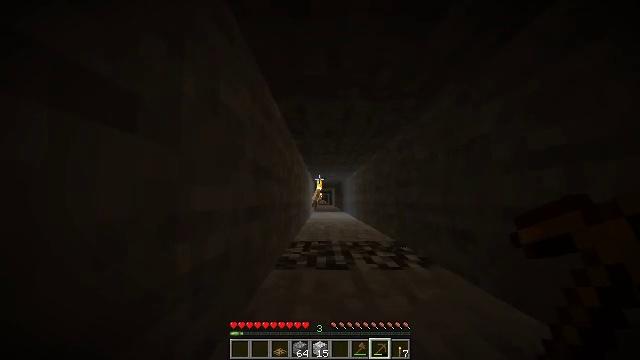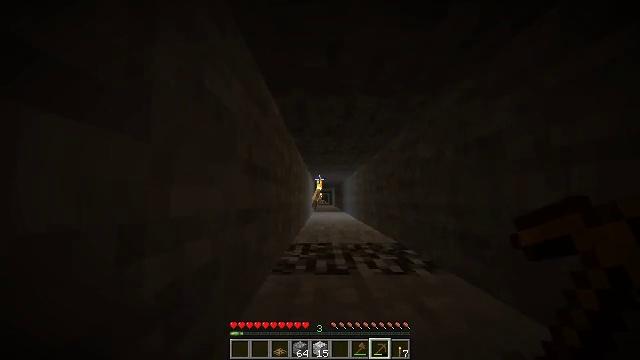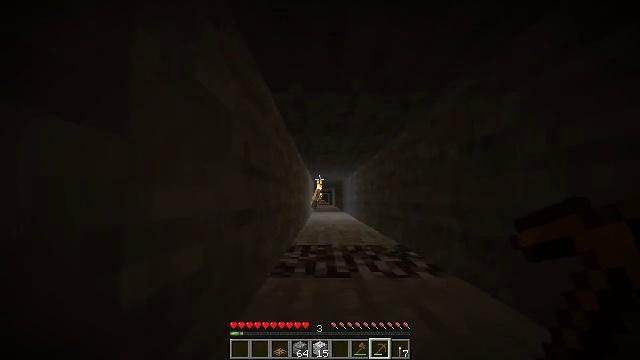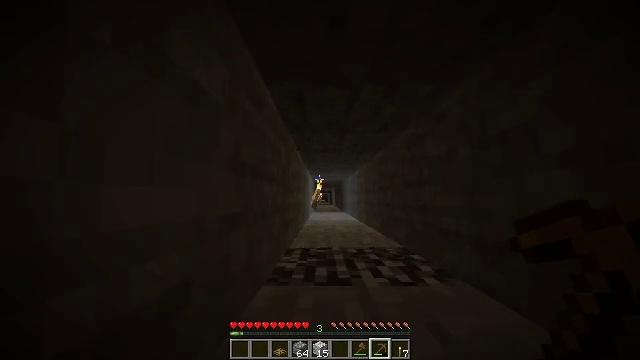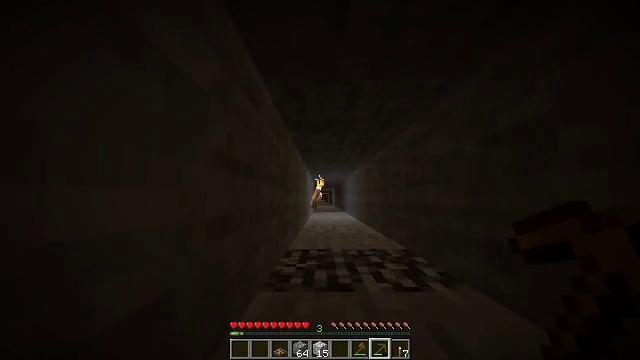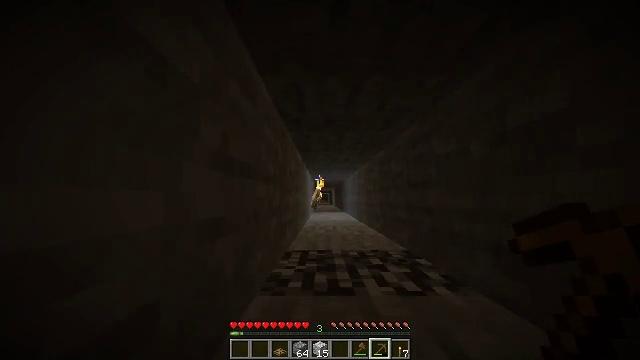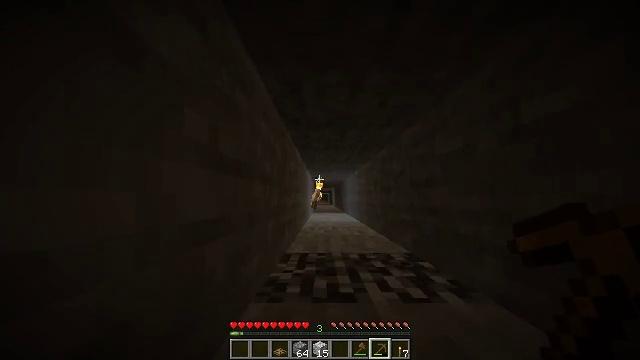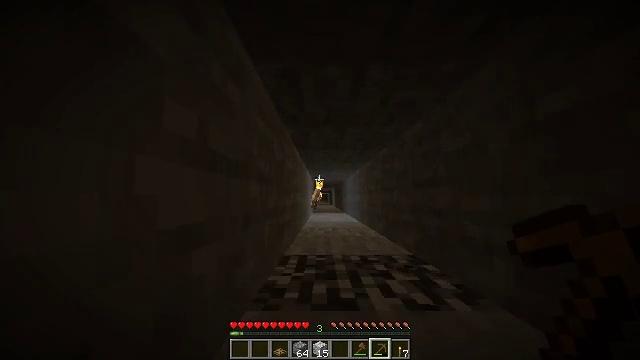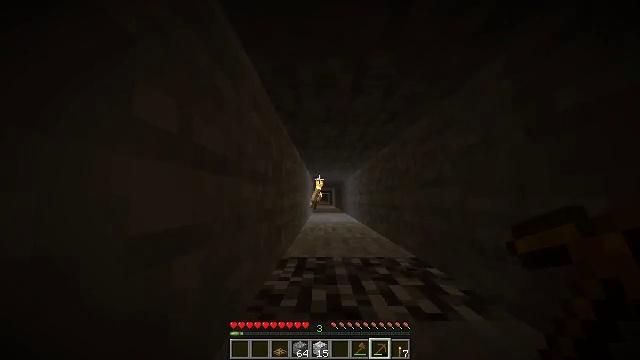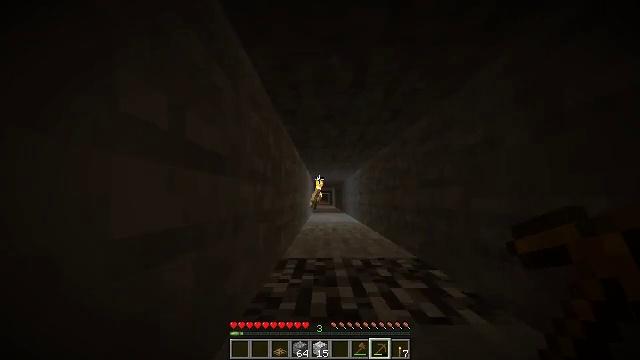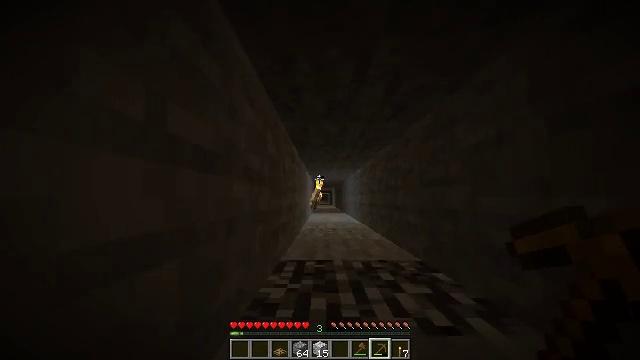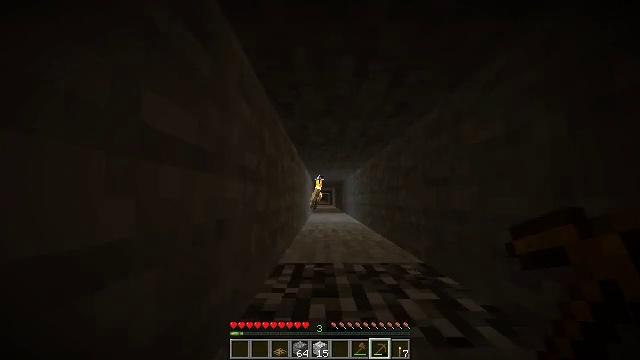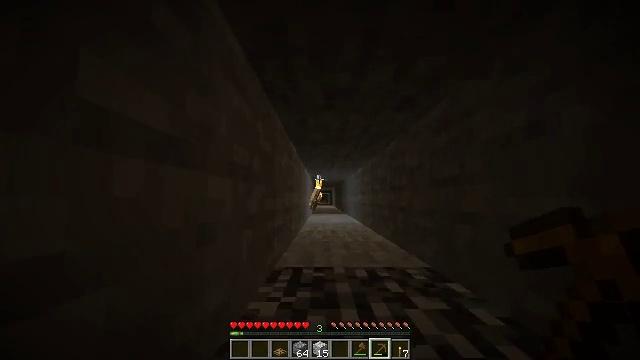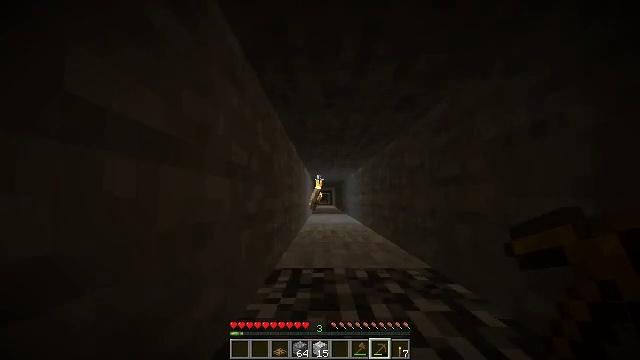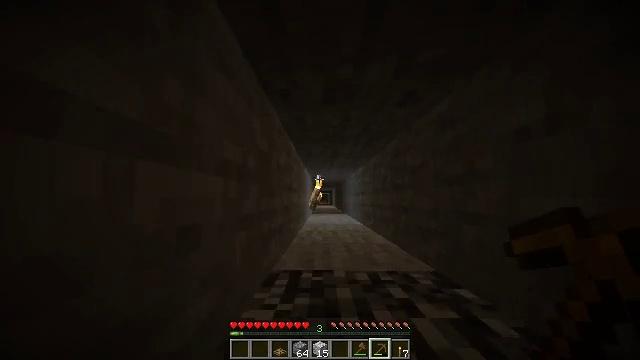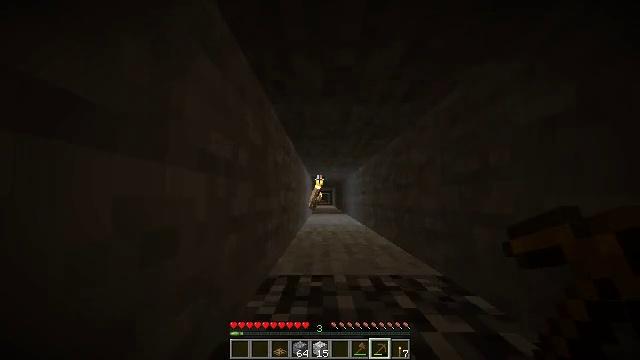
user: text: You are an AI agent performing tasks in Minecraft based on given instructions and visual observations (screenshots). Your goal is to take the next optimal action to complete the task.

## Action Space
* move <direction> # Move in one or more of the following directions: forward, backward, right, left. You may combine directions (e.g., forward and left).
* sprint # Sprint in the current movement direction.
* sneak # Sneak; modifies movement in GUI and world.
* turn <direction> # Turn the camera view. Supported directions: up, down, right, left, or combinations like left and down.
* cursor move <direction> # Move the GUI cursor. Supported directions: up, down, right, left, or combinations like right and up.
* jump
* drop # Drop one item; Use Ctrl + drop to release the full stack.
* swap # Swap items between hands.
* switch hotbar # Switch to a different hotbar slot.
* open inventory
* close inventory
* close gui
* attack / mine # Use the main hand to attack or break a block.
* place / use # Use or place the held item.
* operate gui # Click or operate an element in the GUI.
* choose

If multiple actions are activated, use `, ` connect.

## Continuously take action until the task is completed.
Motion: motion action
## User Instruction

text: Destroy the wall torch to gather it.
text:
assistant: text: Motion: move forward
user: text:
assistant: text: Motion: move forward
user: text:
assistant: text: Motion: move forward
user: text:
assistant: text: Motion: move forward
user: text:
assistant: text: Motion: move forward
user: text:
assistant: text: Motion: move forward
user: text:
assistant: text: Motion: move forward
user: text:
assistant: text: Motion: move forward
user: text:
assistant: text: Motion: move forward
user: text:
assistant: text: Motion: move forward
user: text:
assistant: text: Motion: move forward
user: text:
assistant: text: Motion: move forward
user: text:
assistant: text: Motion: move forward
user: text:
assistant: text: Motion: move forward
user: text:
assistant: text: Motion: move forward
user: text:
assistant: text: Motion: move forward
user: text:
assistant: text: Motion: move forward
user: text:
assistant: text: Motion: move forward
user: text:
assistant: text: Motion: move forward
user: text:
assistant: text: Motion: move forward
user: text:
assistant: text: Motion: move forward
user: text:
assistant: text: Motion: move forward
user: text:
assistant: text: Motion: move forward
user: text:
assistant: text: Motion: move forward
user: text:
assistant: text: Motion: move forward
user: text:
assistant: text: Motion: move forward
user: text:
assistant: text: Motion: move forward
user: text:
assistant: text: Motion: move forward
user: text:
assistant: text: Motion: move forward
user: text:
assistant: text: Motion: move forward